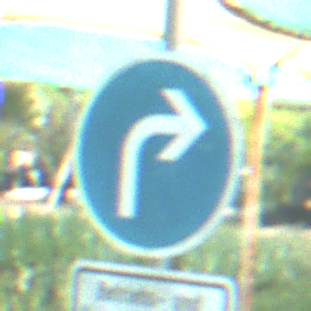
Verkehrszeichen: VorgeschriebeneFahrtrichtungRechts
Zusatzzeichen unten: BesondereFahrzeugeUndTransportgueter9
Umgebung: Roofed, Special
Tageszeit: MorningAfternoon
Wetter: PartlyCloudy
Licht: Natural
Jahreszeit: NotSpecified
Kontrast: MediumContrast